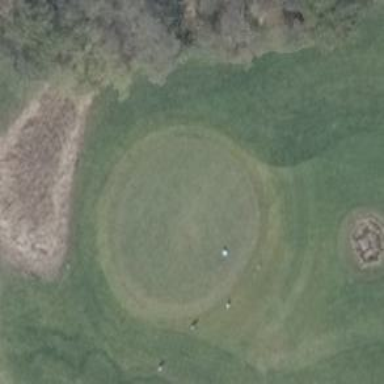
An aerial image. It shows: Golf green.